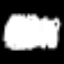
Label: squiggle